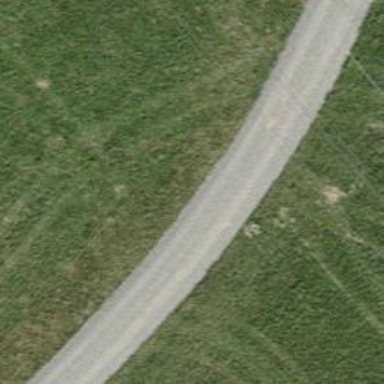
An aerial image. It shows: Track with compacted grade2 surface.